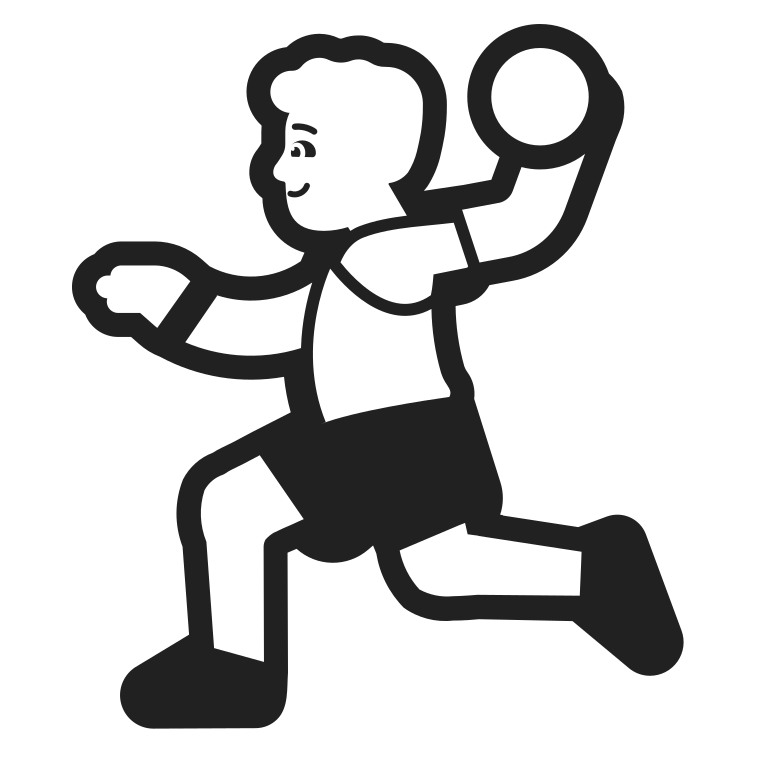
man playing handball high contrast default